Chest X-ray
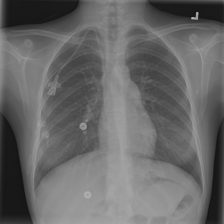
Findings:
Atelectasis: negative
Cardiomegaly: negative
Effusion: negative
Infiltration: positive
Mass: negative
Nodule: negative
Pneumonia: negative
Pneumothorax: negative
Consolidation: negative
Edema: negative
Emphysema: negative
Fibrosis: negative
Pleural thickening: negative
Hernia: negative